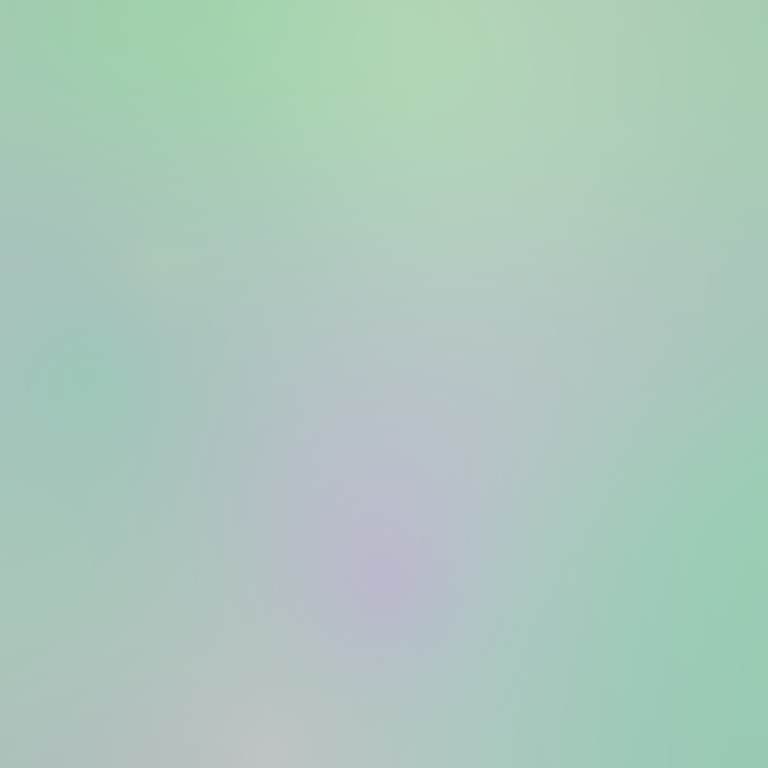
Abstract light effect, smooth gradient from soft green to pale lavender, serene atmosphere, diffuse light, no room, no furniture, no objects.